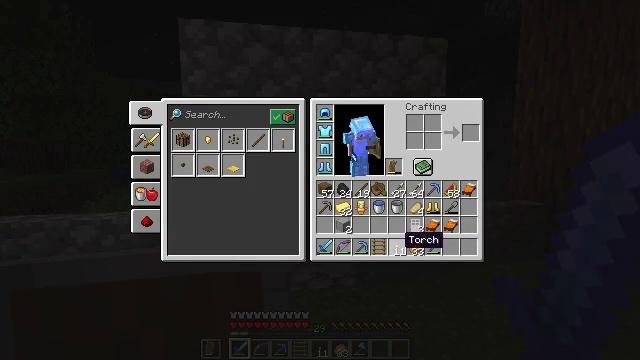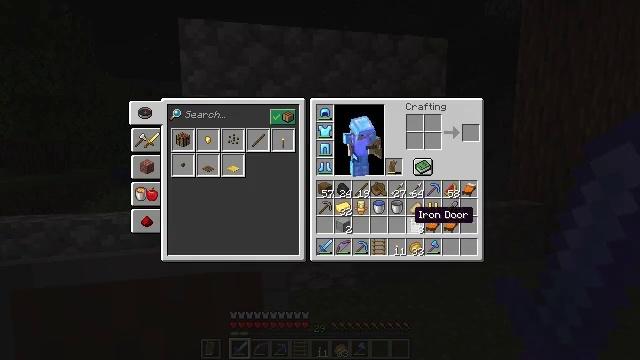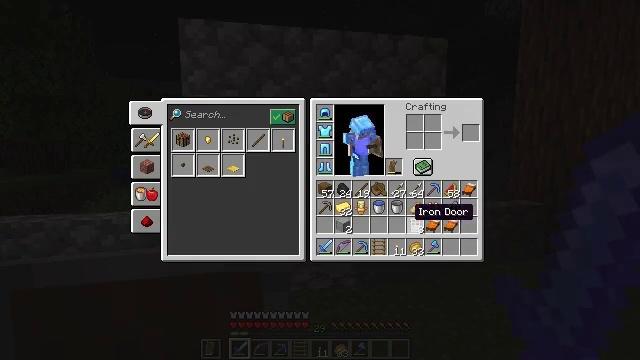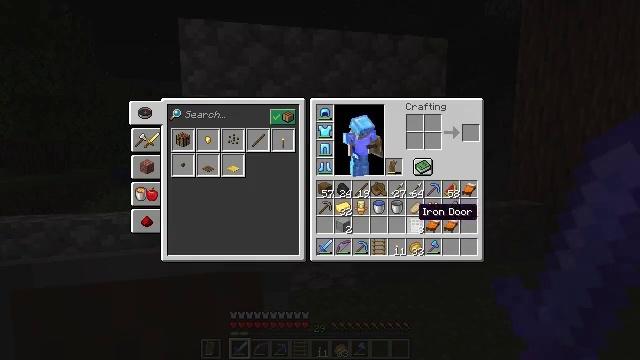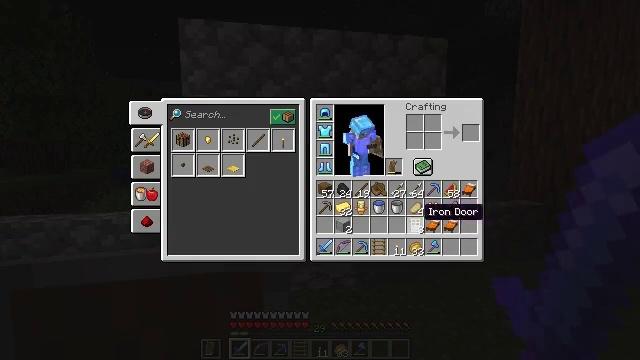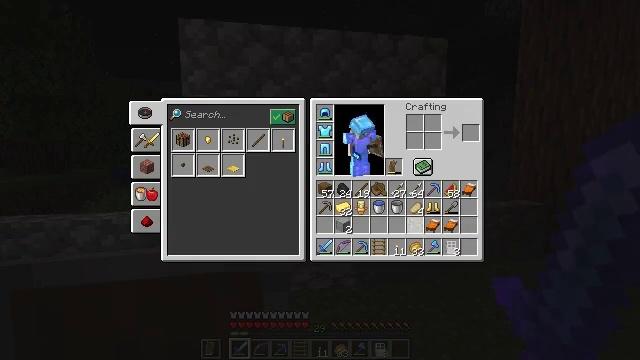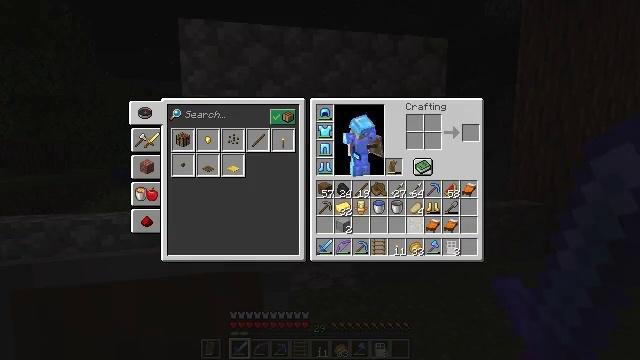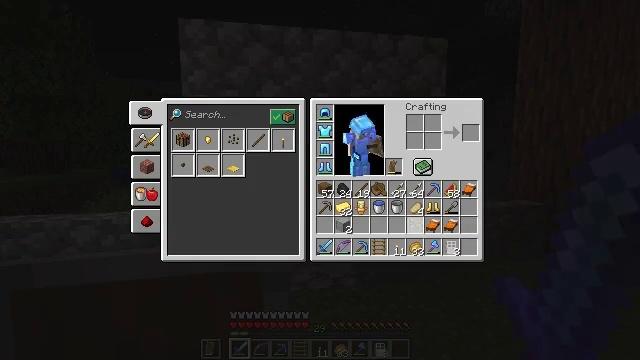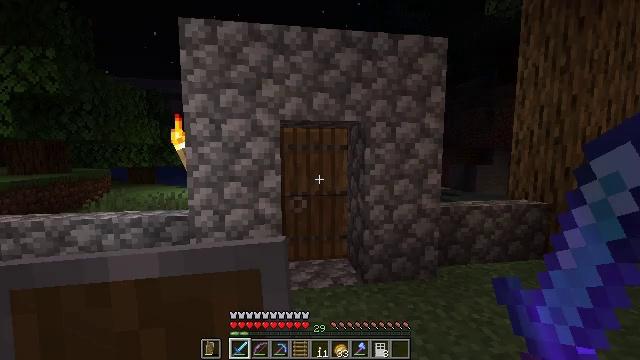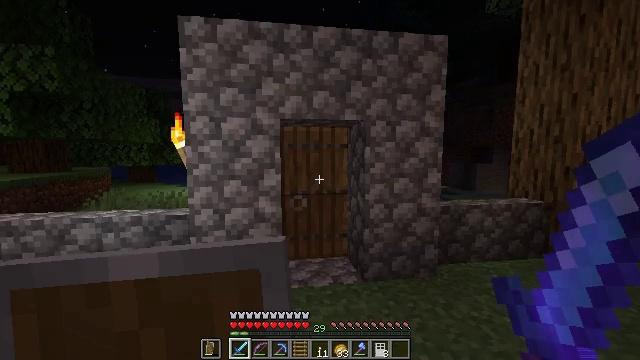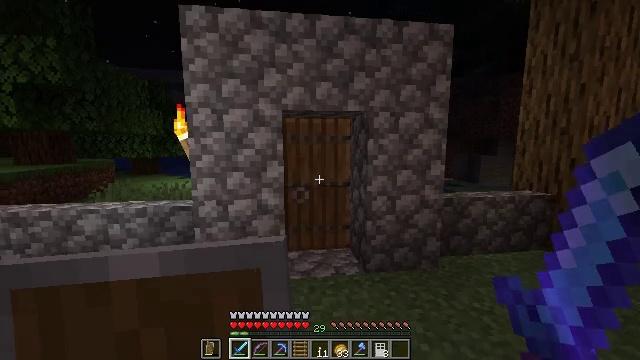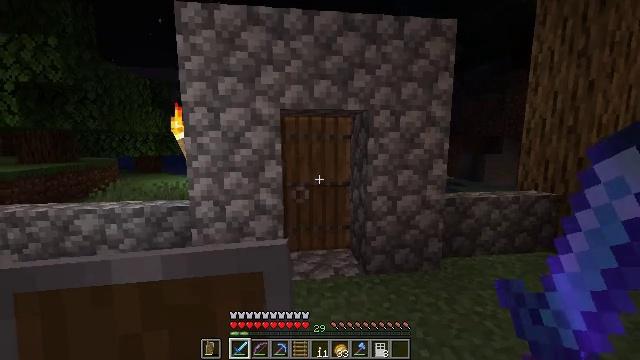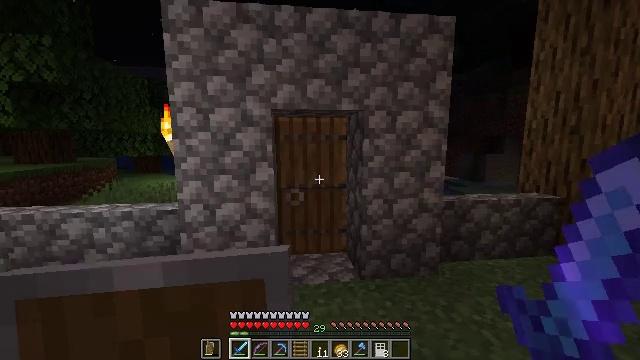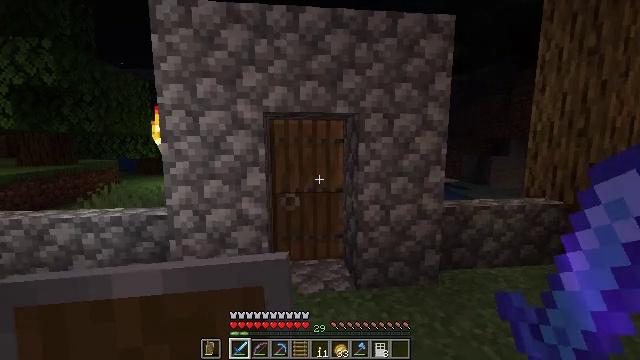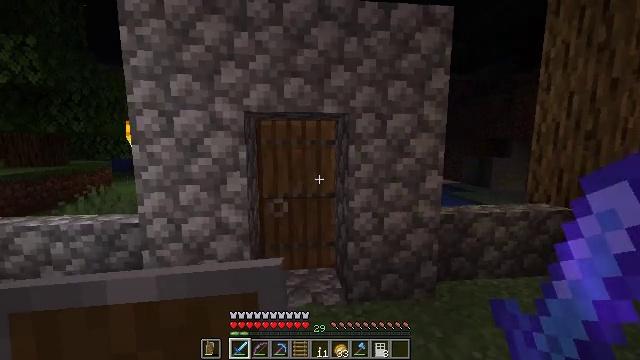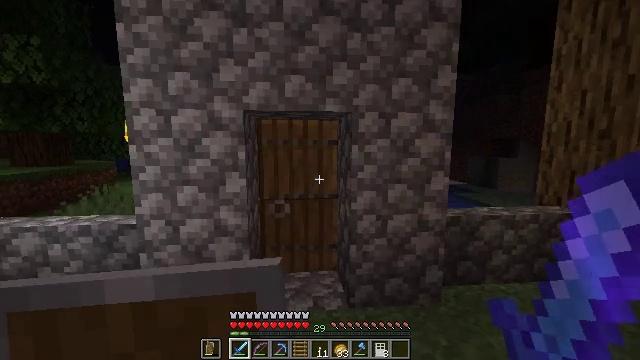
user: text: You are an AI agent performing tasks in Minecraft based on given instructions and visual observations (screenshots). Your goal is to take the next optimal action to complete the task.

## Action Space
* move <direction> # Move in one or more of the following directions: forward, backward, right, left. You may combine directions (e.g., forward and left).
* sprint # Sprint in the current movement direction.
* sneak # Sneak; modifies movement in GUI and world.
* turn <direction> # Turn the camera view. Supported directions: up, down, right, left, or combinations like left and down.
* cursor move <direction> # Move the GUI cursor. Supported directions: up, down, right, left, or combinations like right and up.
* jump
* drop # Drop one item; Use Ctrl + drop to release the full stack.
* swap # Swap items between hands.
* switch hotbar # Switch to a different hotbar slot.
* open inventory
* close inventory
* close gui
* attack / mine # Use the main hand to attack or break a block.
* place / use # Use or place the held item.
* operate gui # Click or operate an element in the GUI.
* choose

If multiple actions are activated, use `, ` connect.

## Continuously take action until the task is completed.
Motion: motion action
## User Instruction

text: Mine the spruce door to collect it.
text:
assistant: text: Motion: sneak, cursor move right and up
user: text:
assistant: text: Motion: sneak
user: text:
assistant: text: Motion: sneak
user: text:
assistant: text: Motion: sneak
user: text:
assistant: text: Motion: sneak, operate gui
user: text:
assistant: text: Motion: sneak, operate gui
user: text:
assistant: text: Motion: no_op
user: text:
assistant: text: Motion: no_op
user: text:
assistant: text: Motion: no_op
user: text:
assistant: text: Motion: turn down
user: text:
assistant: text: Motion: move forward and move right
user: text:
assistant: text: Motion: move forward and move right
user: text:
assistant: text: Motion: move forward and move right
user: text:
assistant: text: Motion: move forward
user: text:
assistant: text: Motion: move forward
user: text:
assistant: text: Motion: move forward
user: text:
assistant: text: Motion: no_op
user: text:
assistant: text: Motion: no_op
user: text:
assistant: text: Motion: no_op
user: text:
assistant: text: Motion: no_op
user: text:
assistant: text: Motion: no_op
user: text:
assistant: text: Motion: no_op
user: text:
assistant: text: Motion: no_op
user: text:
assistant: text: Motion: no_op
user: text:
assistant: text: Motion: no_op
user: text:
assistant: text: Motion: no_op
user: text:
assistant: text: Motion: no_op
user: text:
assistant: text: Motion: no_op
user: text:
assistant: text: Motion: no_op
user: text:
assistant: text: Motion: no_op